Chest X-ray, PA view. Patient: 58 years old, sex M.
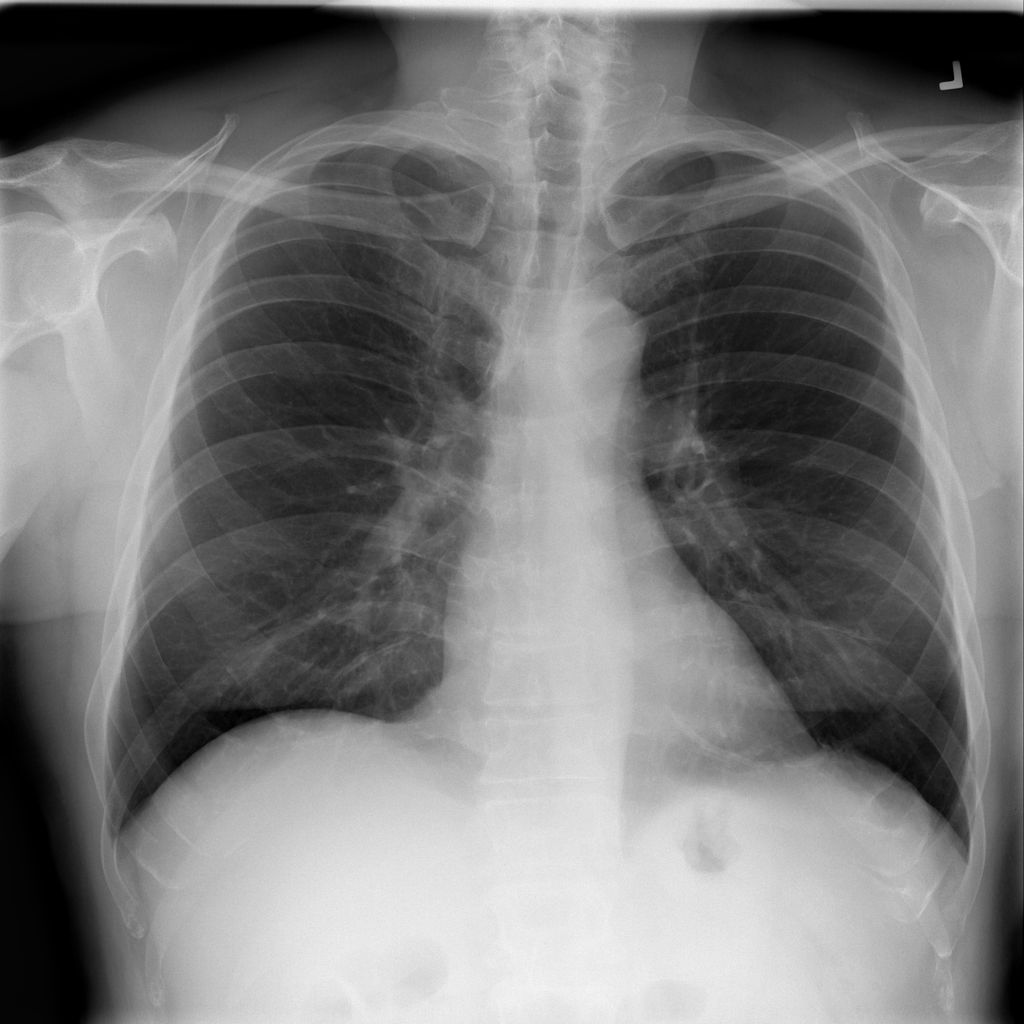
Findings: No Finding